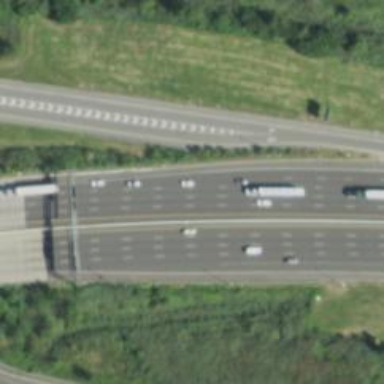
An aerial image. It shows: Urban freeway or expressway.